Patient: sex M, age 48
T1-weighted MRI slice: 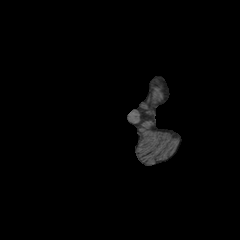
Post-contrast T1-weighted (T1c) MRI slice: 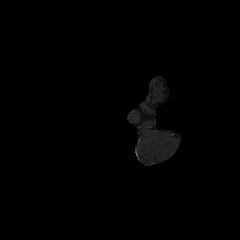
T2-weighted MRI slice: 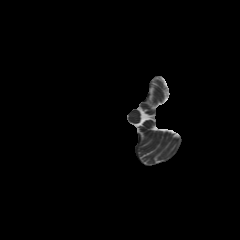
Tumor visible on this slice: no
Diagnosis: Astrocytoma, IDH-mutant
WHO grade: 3